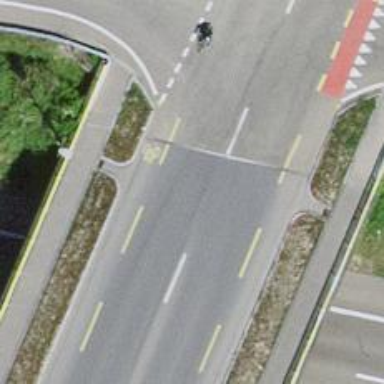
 having lanes for both sidewalks and cycleways."